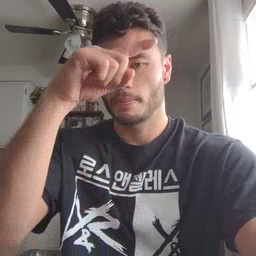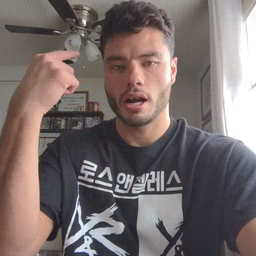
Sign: black